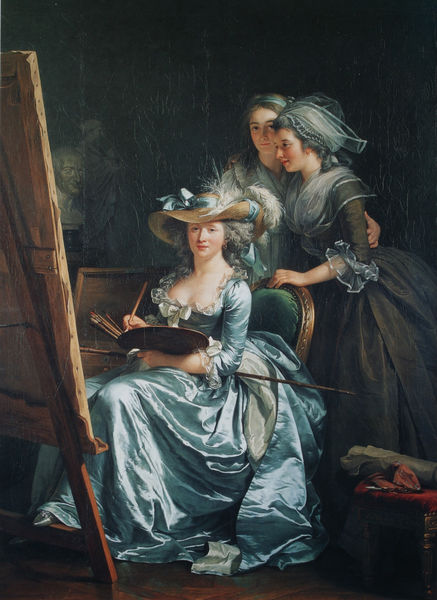
Titel: Die Künstlerin mit zwei Schülerinnen
Künstler: Adélaïde Labille Guiard
Standort: New York (New York)
Institution: The Metropolitan Museum of Art
Schlagwörter: blau, dunkel, feder, gemälde, gruppe, kopf, schatten, weiß, frauen, grün, sitzen, ausschnitt, braun, brust, busen, damen, frau, frisur, grau, hell, hintergrund, holz, hut, hüte, kleid, kleider, licht, schwarz, stuhl, türkis, dame, rot, schleier, tuch, haube, malerei, mode, schleife, gesichter, barock, falten, federn, inkarnat, rahmen, samt, bild, bildnis, gruppenportrait, hände, portrait, porträt, rückenlehne, öl, boden, gold, haare, reich, sitzend, stehend, drei, kaufmann, dekoltee, locken, rokoko, seide, stock, hellblau, himmelblau, brüste, hinter, magd, liebe, ruhe, lehne, sitz, röcke, tüll, zuschauerinnen, farben, hocker, französisch, polster, büste, glanz, stuhllehne, atelier, malerin, staffelei, glänzend, rüschen, nägel, nieten, selbstporträt, krempe, decolleté, schwestern, hell dunkel, selbstbildnis, leinwand, hauben, kunst, künstlerin, malen, palette, pinsel, betrachten, selbstportrait, dekollté, künstlerportrait, neugier, aufregung, zofen, schimmern, taft, bewunderer, neugierig, dekolte, pallete, malend, mischen, angelika, chiffon, gräfin, frisu, blaues kleid, haben, hloz, adelaide, betrachterinnen, kaufmann angelika, malerin künstlerin, staffeleich, beobachterin, braun#, 18.jht., schimern, dekoeltte, tft, pinseleinwand, enstaffelei